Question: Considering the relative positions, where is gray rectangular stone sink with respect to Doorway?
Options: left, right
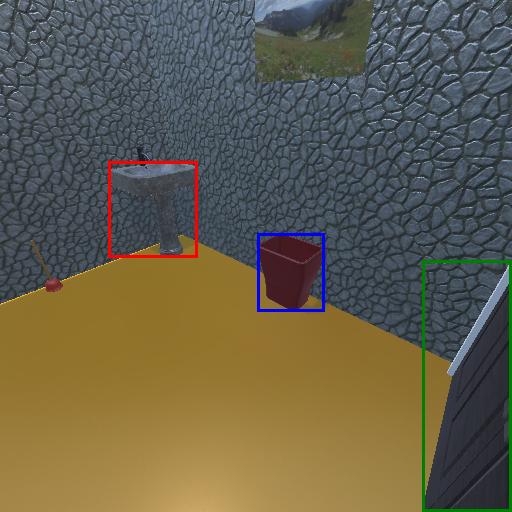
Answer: left